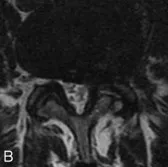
Axial MRI scans revealed a posterior protrusion of the L4/5 disk, causing spinal canal stenosis.
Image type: radiology (mri)